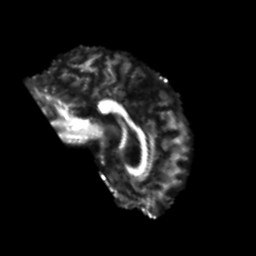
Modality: FA
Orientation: sagittal
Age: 60
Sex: male
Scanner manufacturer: siemens
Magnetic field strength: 3 T
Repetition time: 4.999 s
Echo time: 0.07946 s